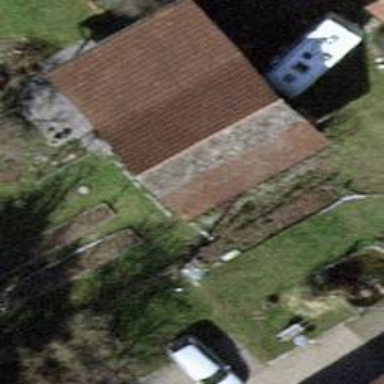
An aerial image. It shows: Shed building.